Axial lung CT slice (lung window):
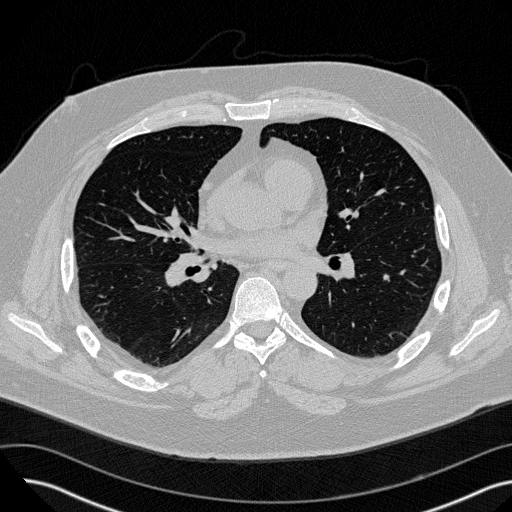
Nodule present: yes
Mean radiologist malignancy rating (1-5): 2.5